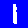
Digit: 1